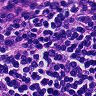
Metastatic tissue present: yes